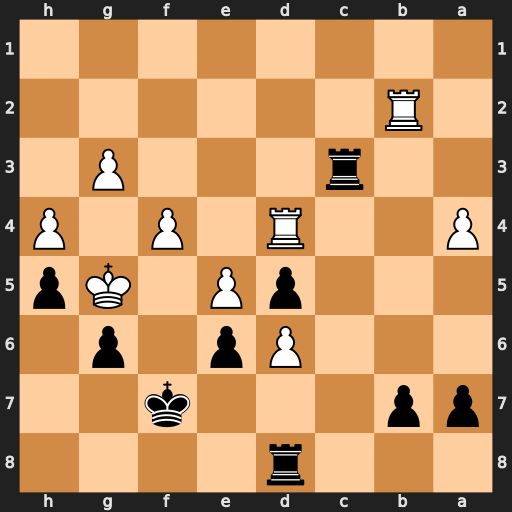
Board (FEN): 3r4/pp3k2/3Pp1p1/3pP1Kp/P2R1P1P/2r3P1/1R6/8
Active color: b
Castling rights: -
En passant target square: -
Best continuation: Rxg3+ Kh6 Rh8#